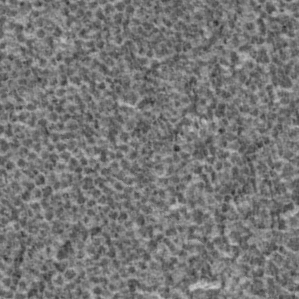
Label: frost